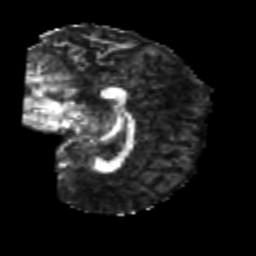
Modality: FA
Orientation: sagittal
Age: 26
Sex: female
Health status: healthy
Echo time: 0.074 s